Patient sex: F
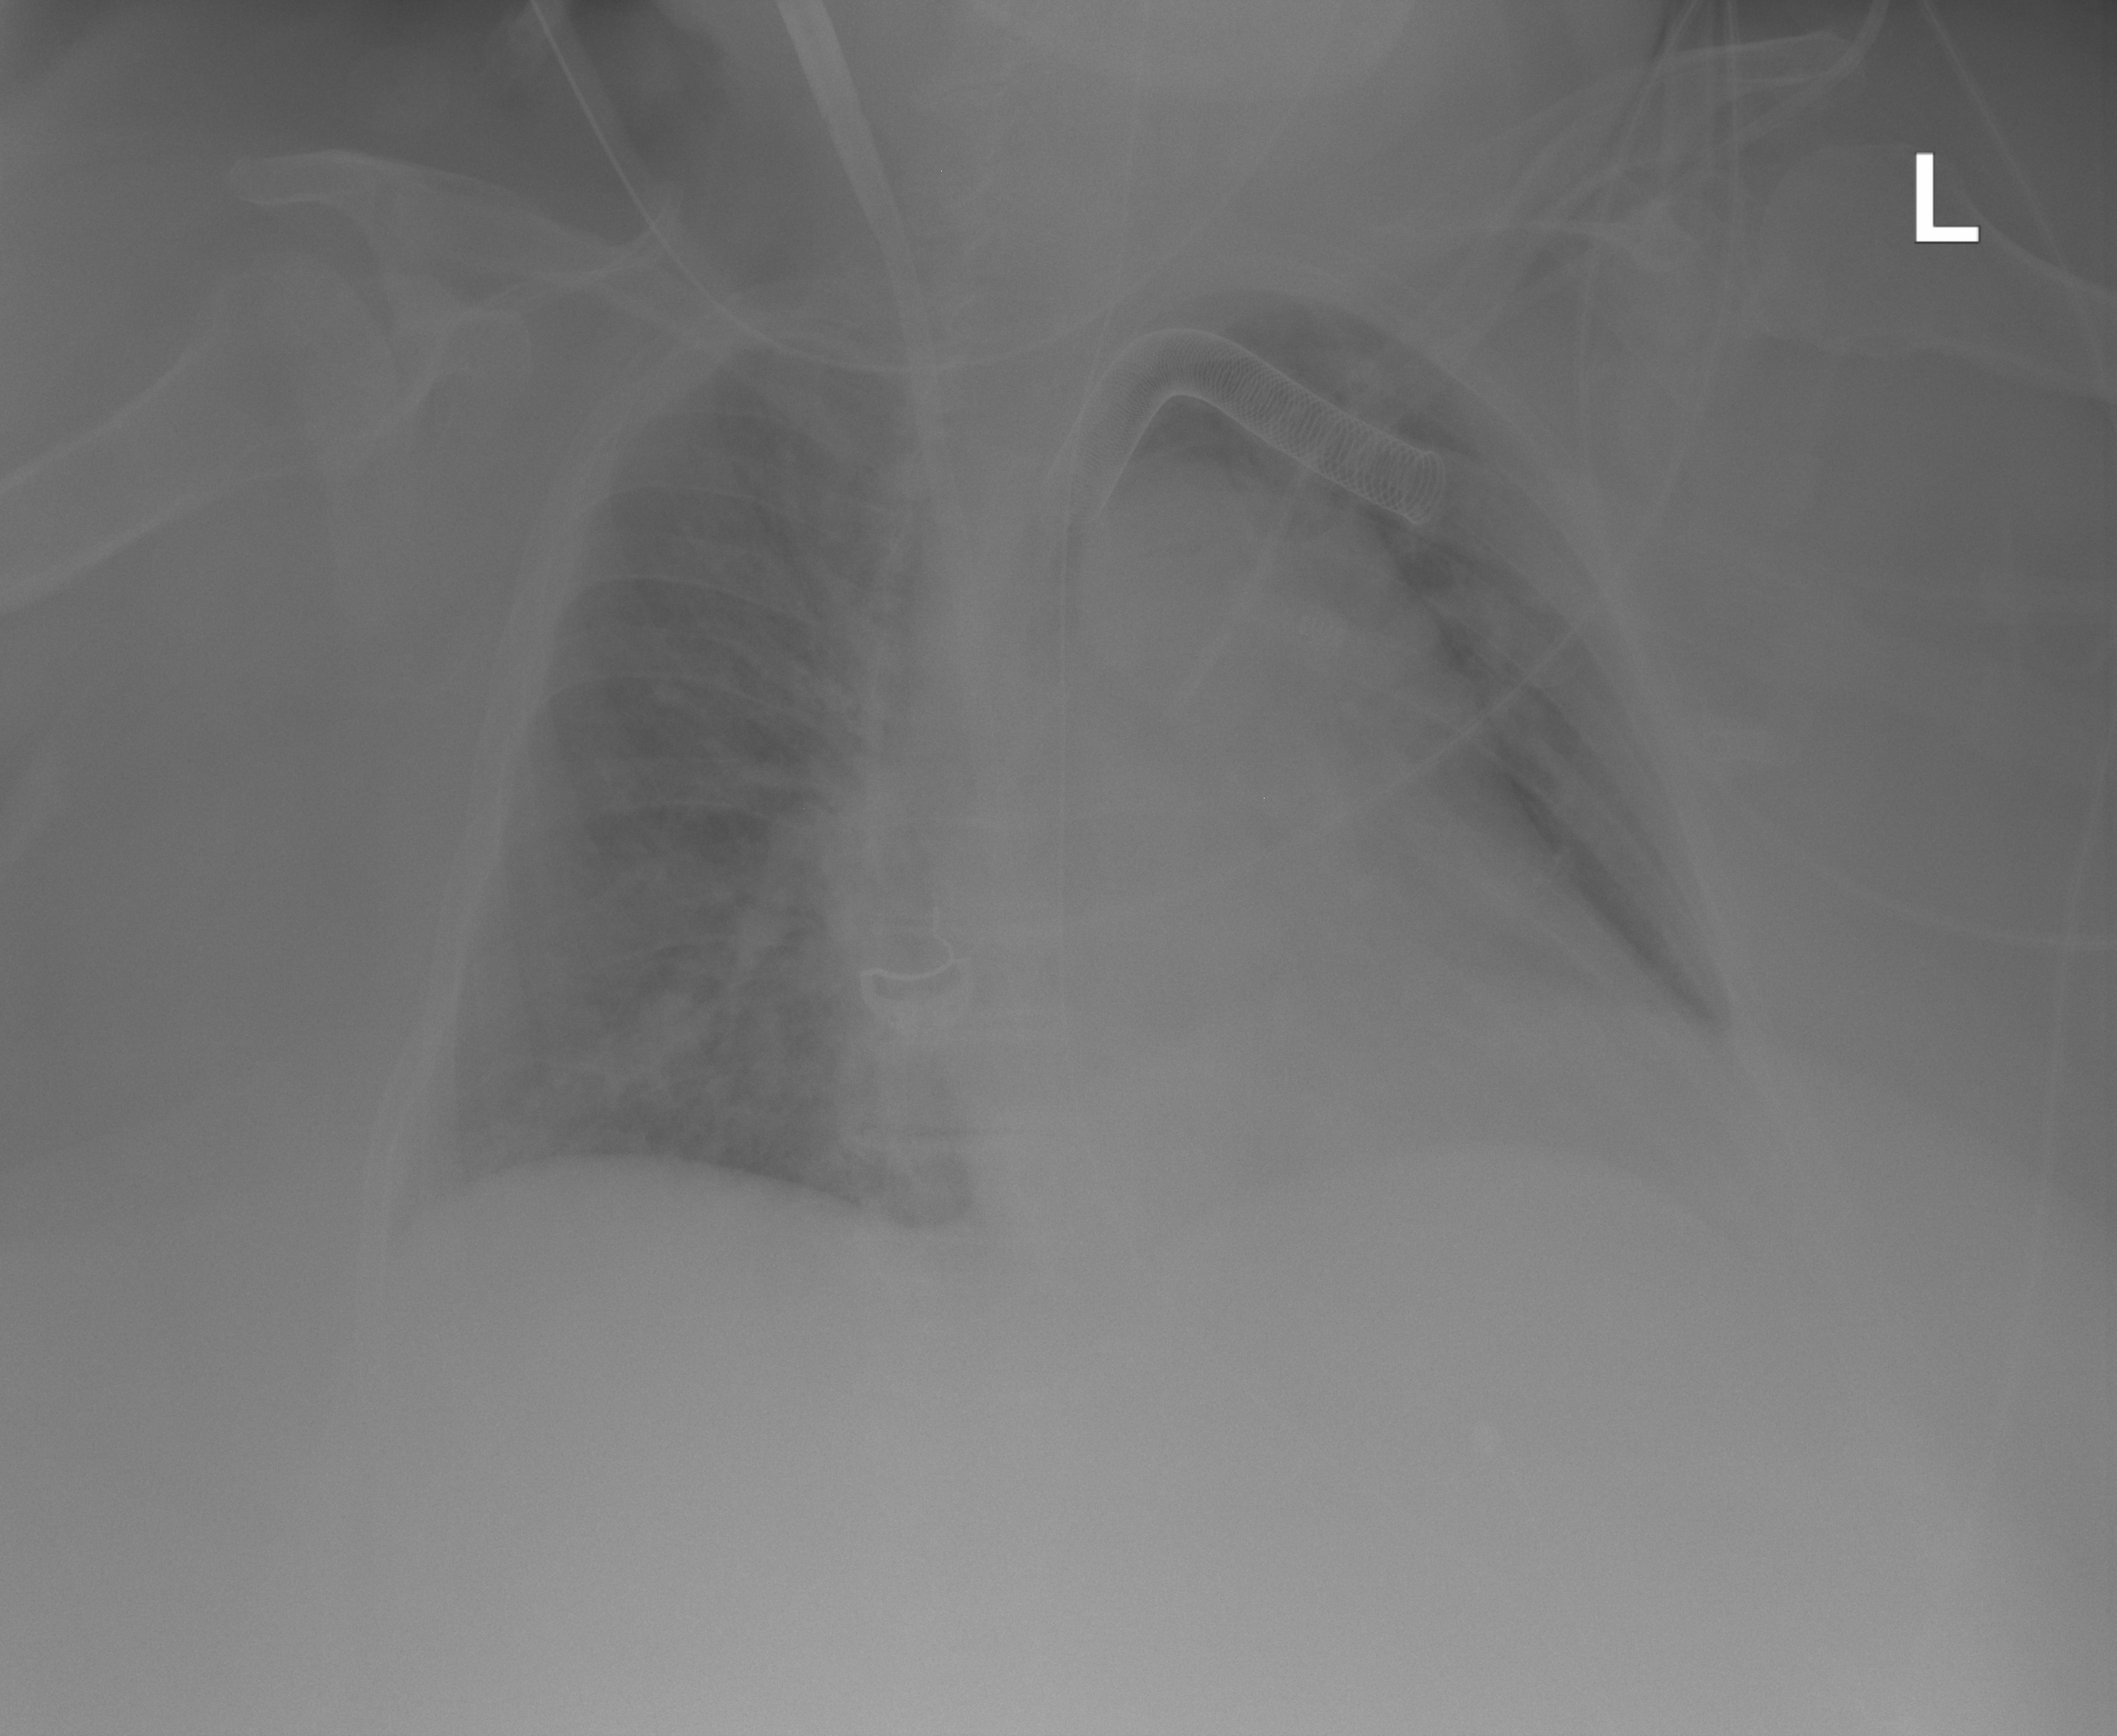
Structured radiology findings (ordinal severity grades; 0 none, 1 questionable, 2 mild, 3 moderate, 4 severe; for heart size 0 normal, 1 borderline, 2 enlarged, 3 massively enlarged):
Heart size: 2
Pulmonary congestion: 3
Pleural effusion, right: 0
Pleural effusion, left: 1
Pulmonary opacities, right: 1
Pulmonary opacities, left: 1
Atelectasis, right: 2
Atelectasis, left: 2